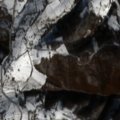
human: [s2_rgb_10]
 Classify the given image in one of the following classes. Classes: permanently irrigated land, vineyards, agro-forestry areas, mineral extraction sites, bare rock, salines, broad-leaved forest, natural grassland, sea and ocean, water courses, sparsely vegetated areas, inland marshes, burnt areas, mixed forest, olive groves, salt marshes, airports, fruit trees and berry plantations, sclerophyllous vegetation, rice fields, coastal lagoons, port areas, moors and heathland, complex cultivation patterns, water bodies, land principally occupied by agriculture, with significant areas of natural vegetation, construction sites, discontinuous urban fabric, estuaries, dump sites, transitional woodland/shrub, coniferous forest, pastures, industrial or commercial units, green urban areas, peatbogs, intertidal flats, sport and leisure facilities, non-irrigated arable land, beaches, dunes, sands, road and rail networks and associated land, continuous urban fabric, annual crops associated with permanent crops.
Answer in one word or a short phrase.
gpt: land principally occupied by agriculture, with significant areas of natural vegetation, broad-leaved forest, transitional woodland/shrub